Question: If you see this popular pipeline diagram of ARM Cortex-A8 given in one of ARM <URL>. It is clear that the instruction fetch stage takes 3 cycles, yet the first cycle is . But, why? Any thoughts?
Thank you...

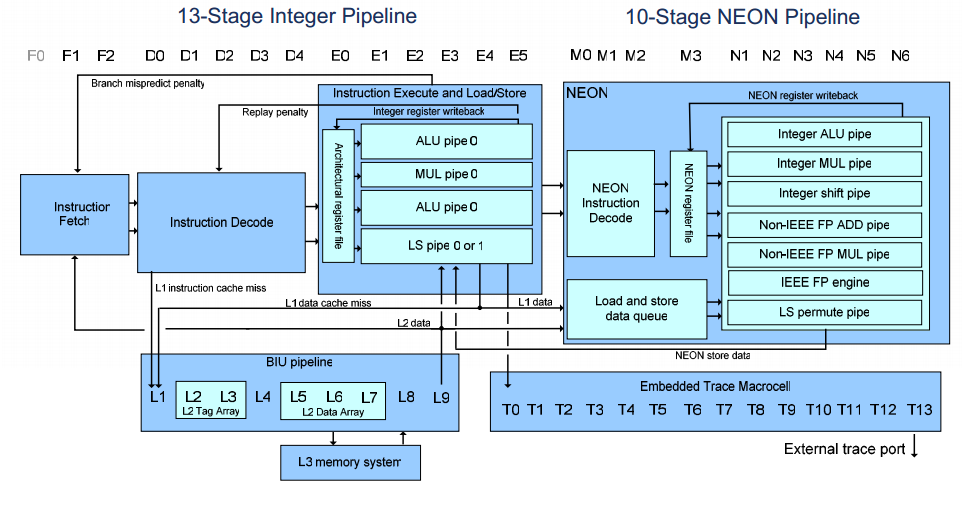
Answer: From somewhat hidden paper on <URL>:
> > The fetch pipeline begins with the F0 stage where a new virtual address is generated. This
address can either be a branch target address provided by a branch prediction for a previous
instruction, or if there is no prediction made this cycle, the next address will be calculated
sequentially from the fetch address used in the previous cycle. Note that the F0 Fetch stage is not counted as an official stage in the 13 stage main integer pipeline.